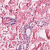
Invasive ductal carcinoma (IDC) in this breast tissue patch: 0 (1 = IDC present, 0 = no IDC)